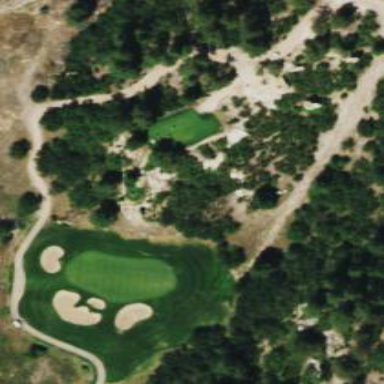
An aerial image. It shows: Path for both roads and golfers.